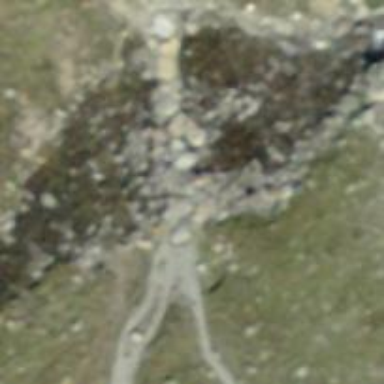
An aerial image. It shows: Path leading to bridge.